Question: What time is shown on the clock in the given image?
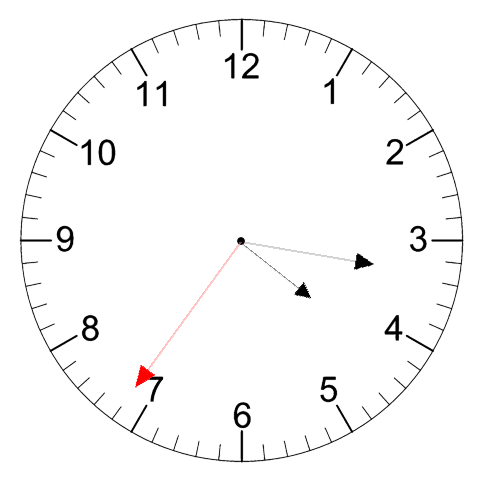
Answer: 04:16:36